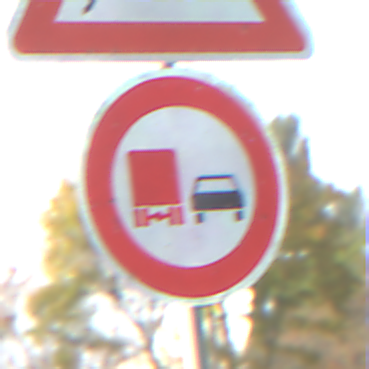
Verkehrszeichen: UeberholverbotKraftfahrzeuge
Zusatzzeichen oben: WildwechselLinks
Umgebung: Outdoor, Suburban
Tageszeit: MorningAfternoon
Wetter: PartlyCloudy
Licht: Natural
Jahreszeit: NotSpecified
Kontrast: HighContrast